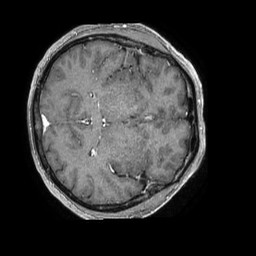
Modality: T1w
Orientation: axial
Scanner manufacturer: philips
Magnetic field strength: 1.5 T
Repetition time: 0.007632 s
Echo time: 0.00347 s